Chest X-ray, AP view. Patient: 39 years old, sex M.
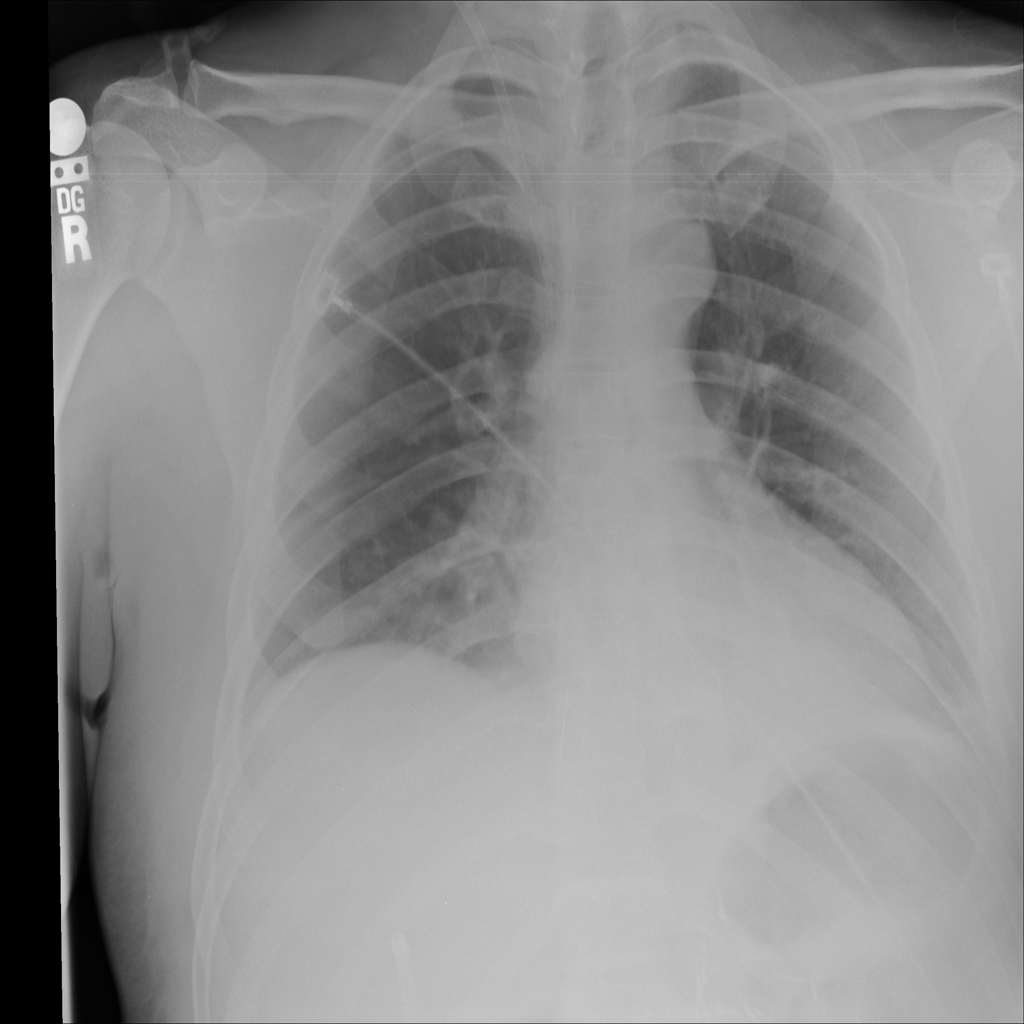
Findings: Atelectasis, Pleural_Thickening